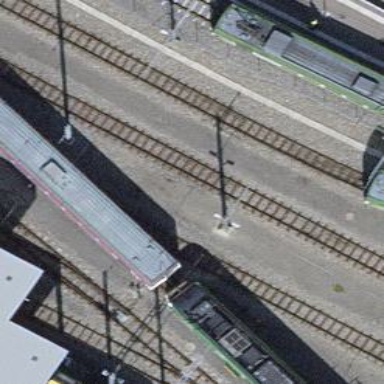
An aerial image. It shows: Narrow-gauge railway yard with electrified tracks using contact line.